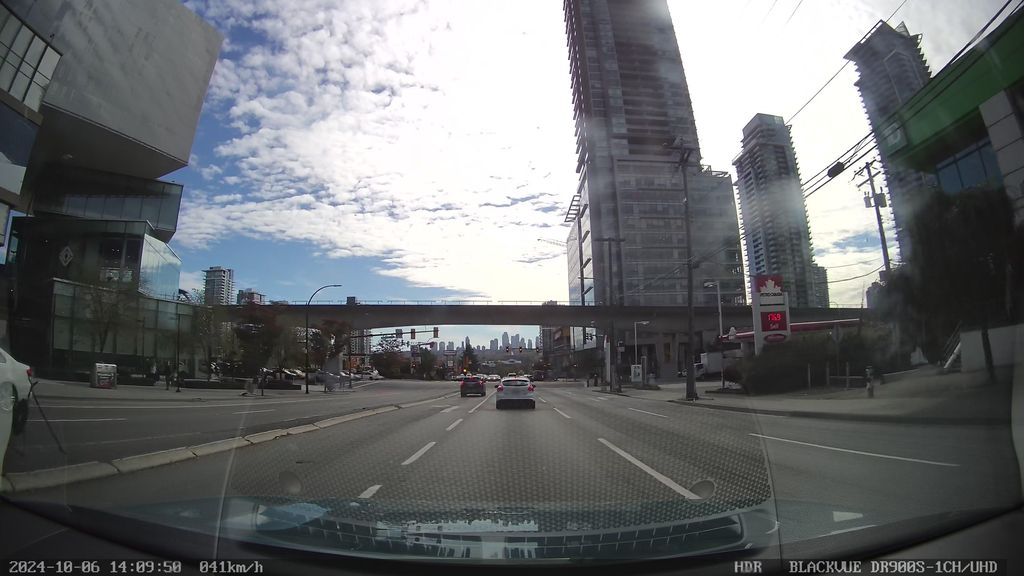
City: vancouver